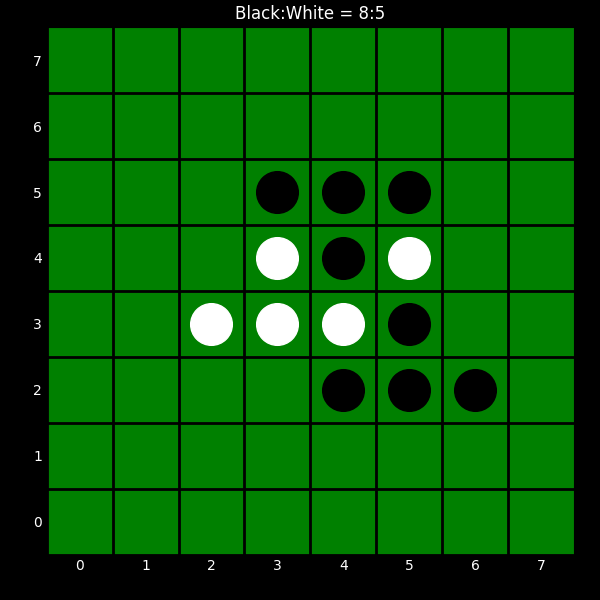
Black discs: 8
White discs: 5